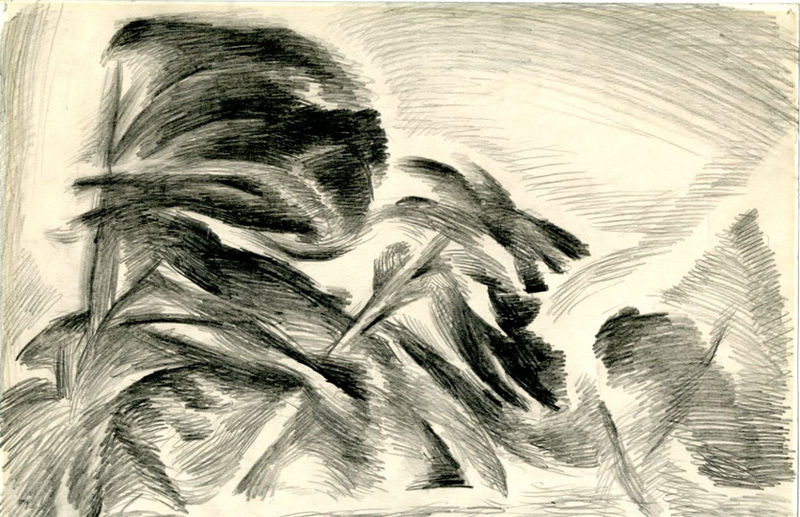
Titel: Untitled, Untitled
Künstler: Erik Bulatov
Standort: Amherst (Massachusetts, USA)
Institution: Mead Art Museum, Amherst College
Schlagwörter: white, black, grey, cloud, sky, tree, trees, drawing, paper, line, sketch, storm, wind, abstract, leaves, trunk, bend, pencil, lines, shapes, branches, rough, paint, hatching, shades, nankin, paisagism, coconut